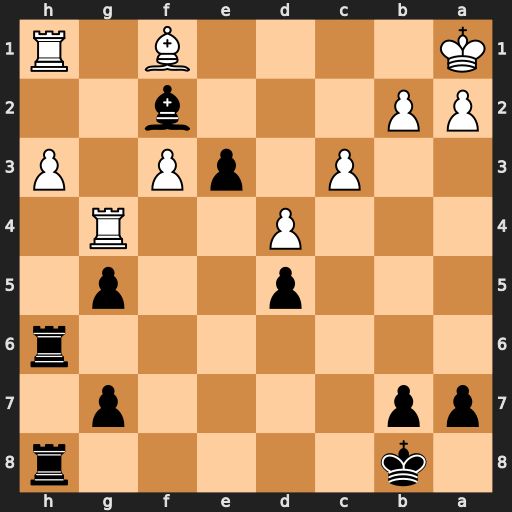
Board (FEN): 1k5r/pp4p1/7r/3p2p1/3P2R1/2P1pP1P/PP3b2/K4B1R
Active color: b
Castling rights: -
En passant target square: -
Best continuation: Rxh3 Bxh3 e2 Rb1 Rxh3